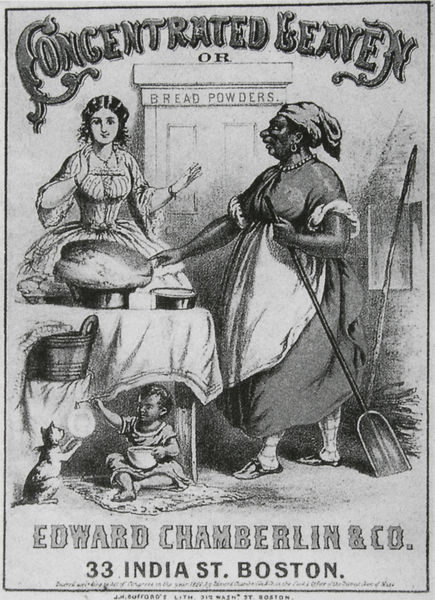
Titel: Trade Card Advertisement for Edward Chamberlin & Co.'s "Concentrated Leaven"
Standort: New York (New York)
Institution: The New York Historical Society
Schlagwörter: himmel, weiß, frauen, frau, frisur, grau, holz, kleid, ohrring, profil, schmuck, schwarz, stroh, tisch, tür, zeichnung, dame, tuch, teppich, arme, schale, schüssel, tischbein, tischdecke, tischtuch, boden, kind, konzert, theater, england, arbeit, kamin, ofen, kübel, schürze, taille, schrift, mieder, backen, kette, grafik, türe, amerika, werbung, karikatur, dick, kopftuch, gestreift, brot, foto, name, stiel, katze, afrikanerin, farbige, schwarze, schild, heiss, geschirr, kuchen, druck, schwarz-weiß, illustration, text, plakat, bäcker, reklame, kugel, kleinkind, titelbild, poster, zuber, küche, köchin, brennholz, usa, mehl, dienstmagd, kupferstich, indien, sklaven, koch, firma, schaufel, haushälterin, pantoffeln, gabel, kolonialismus, kessel, adresse, südstaaten, oil, backofen, mami, mohren, backstube, freu, edward, schippe, freuen, negerin, sklaverei, schauffel, afroamerikanerin, teig, boston, anpreisen, brot bracken, brotschieber, bäckerin, concentrated, webrung, heaven, scharze, india, ee, brotbacken, concentrated heaven, mammy, bront, mammi, find, kupftuch, 33, katzer, co, chamberlin, bread, backpulver, baston, bostn, er33